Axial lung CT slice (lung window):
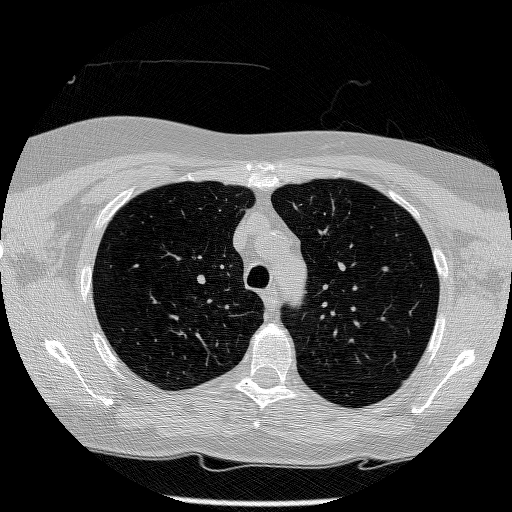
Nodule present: no